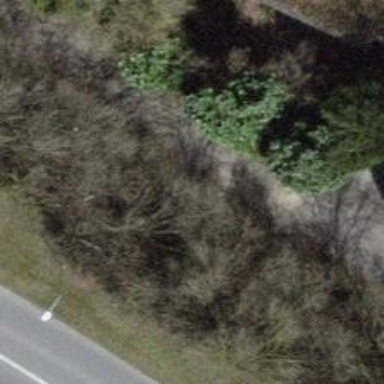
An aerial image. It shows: Road with asphalt surface that is classified as unclassified. It is mainly used by agricultural vehicles.